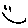
Label: smiley face